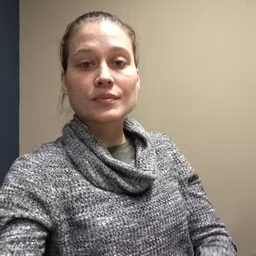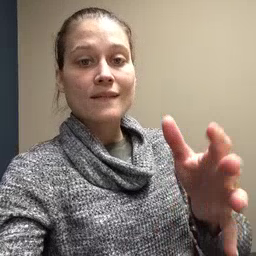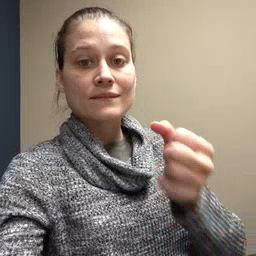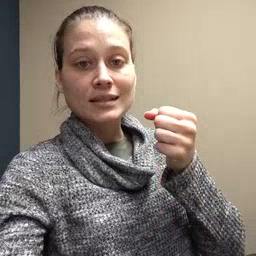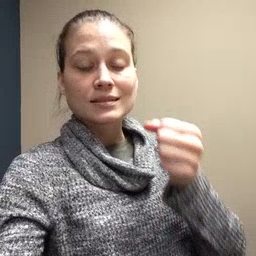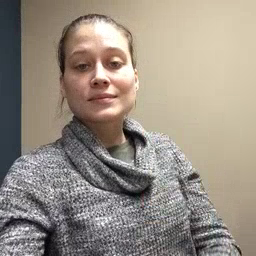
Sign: fast